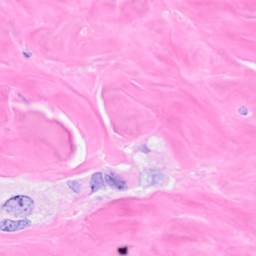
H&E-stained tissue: Breast